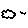
Label: cloud